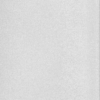
Label: dusty